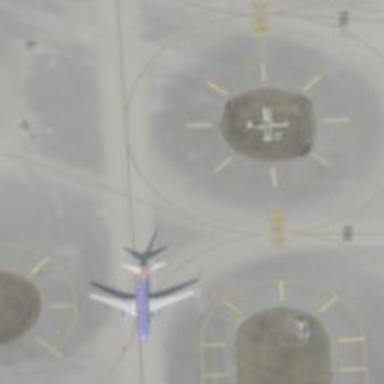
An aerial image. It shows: View of taxiway at the airport.